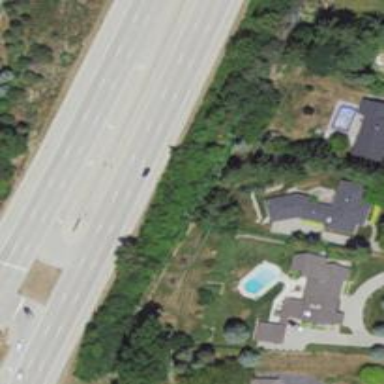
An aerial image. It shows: Primary highway.